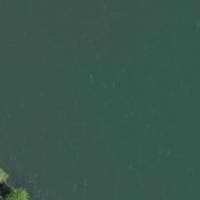
EUNIS habitat code: 15
Species observed at this site:
Mirabilis jalapa